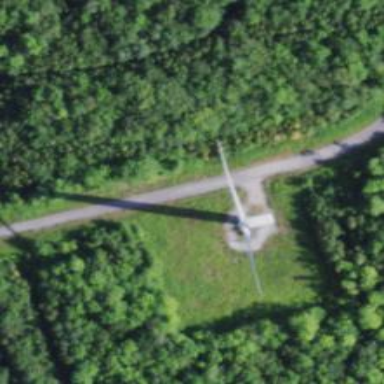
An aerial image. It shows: Wind generator in the form of horizontal axis wind turbine.